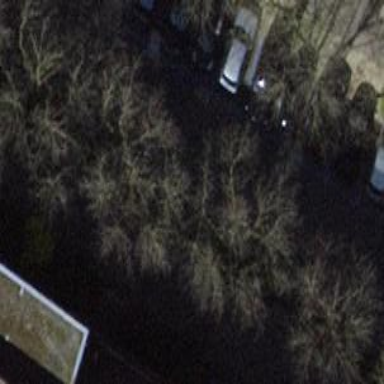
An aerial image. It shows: Avenue of trees.